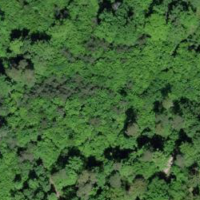
EUNIS habitat code: 41
Species observed at this site:
Limax cinereoniger